Question: Briefly I want to track mouse coordinate over a 'QGraphicsView'.
<URL> works well for a 'QLabel' object, but not works as expected when I switch to 'QGraphicsView' as follows:
'''
from PyQt4 import QtGui, QtCore
class Window(QtGui.QWidget):
def __init__(self):
QtGui.QWidget.__init__(self)
self.graphicsView = QtGui.QGraphicsView(self)
self.graphicsView.setMouseTracking(True)
self.graphicsView.installEventFilter(self)
layout = QtGui.QVBoxLayout(self)
layout.addWidget(self.graphicsView)
def eventFilter(self, source, event):
if (event.type() == QtCore.QEvent.MouseMove and
source is self.graphicsView):
pos = event.pos()
print('mouse move: (%d, %d)' % (pos.x(), pos.y()))
return QtGui.QWidget.eventFilter(self, source, event)
if __name__ == '__main__':
import sys
app = QtGui.QApplication(sys.argv)
window = Window()
window.show()
window.resize(200, 100)
sys.exit(app.exec_())
'''
Specifically, it seems like that the event is caught only when my cursor moves of the QGraphicsView (the black lines).

Could anyone tell me why and is there any better solutions?
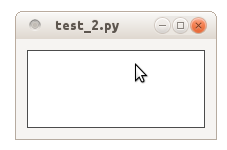
Answer: For certain widgets, you need to use its viewport instead:
'''
self.graphicsView.viewport().installEventFilter(self)
...
def eventFilter(self, source, event):
if (event.type() == QtCore.QEvent.MouseMove and
source is self.graphicsView.viewport()):
...
'''